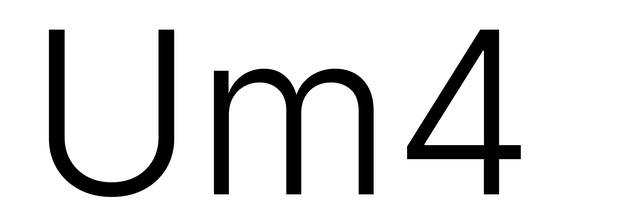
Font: Inter_Light